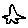
Label: star